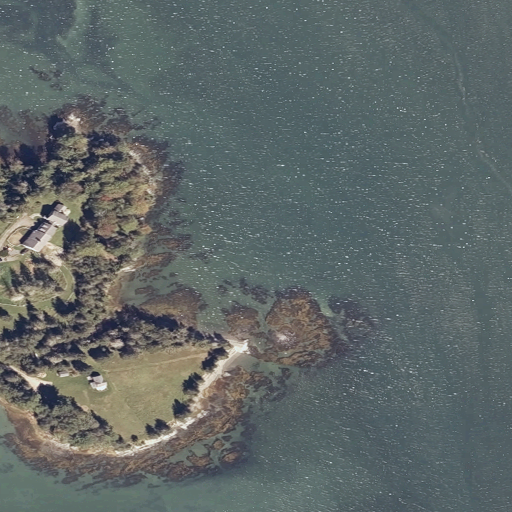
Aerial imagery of cape in Maine named Mosely Point containing open water, herbaceous wetlands, woody wetlands, mixed forest, medium intensity development, evergreen forest, and open development